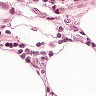
Metastatic tissue present: no